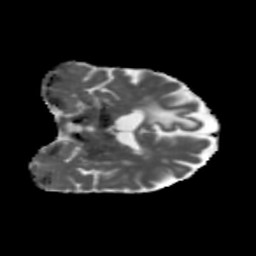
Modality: MD
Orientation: coronal
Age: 56
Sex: male
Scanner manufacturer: siemens
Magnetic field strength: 3 T
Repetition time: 5.47 s
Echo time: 0.0854 s